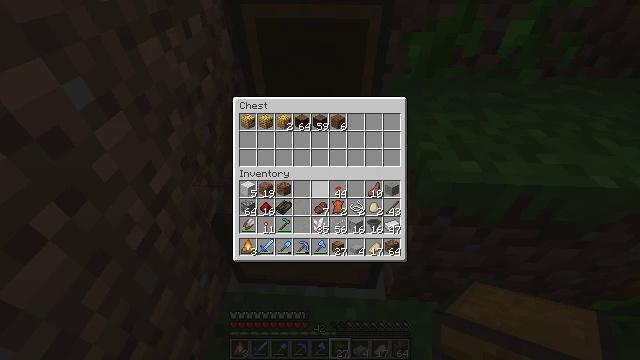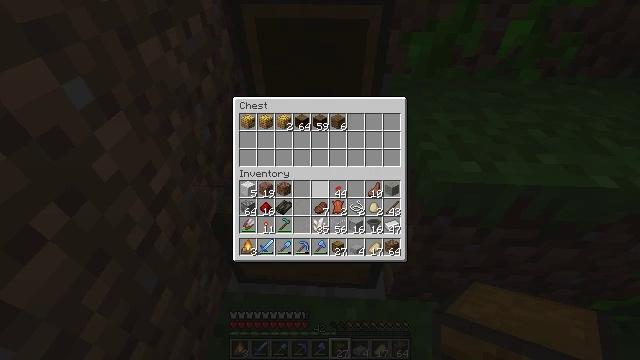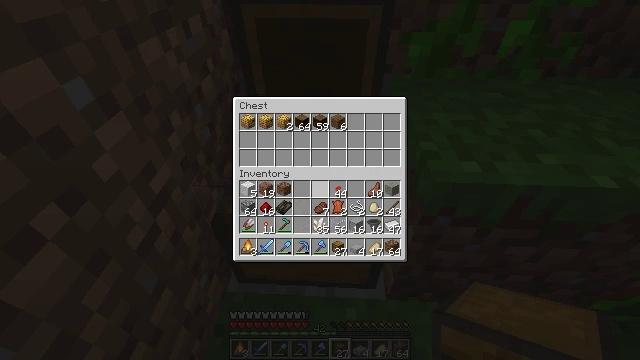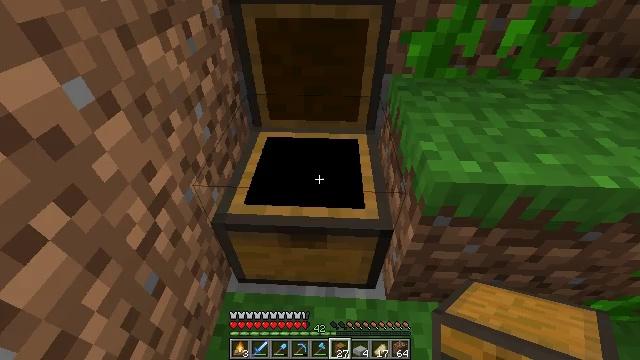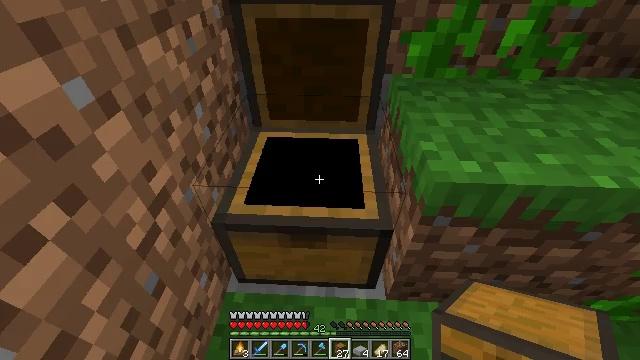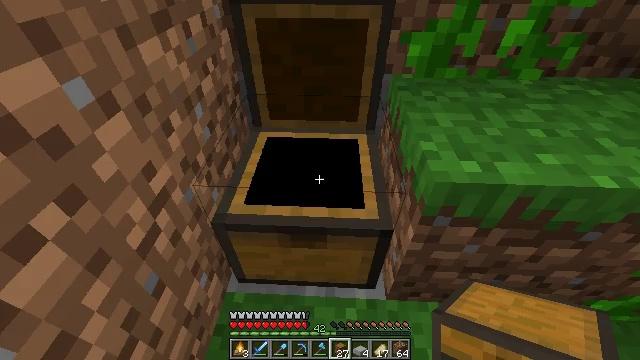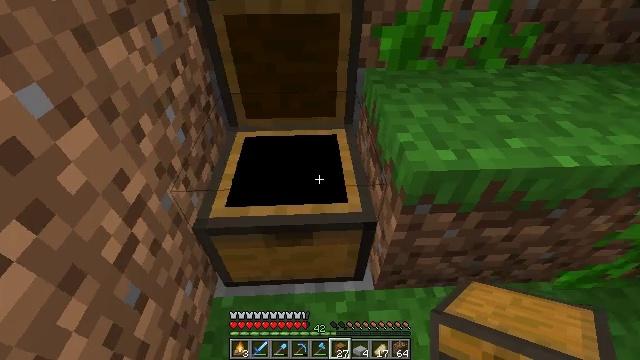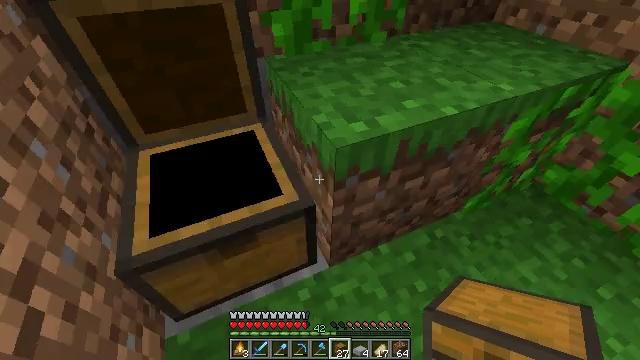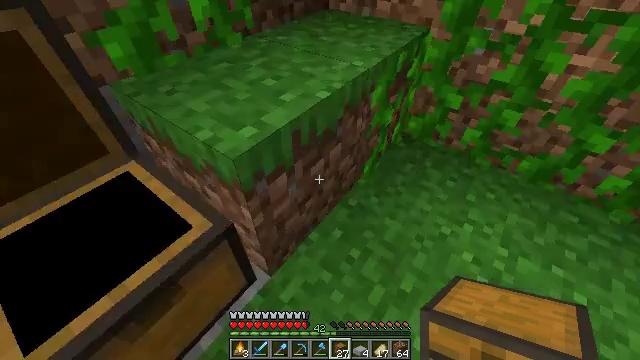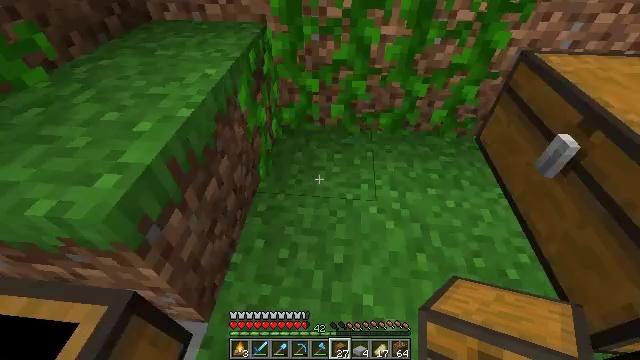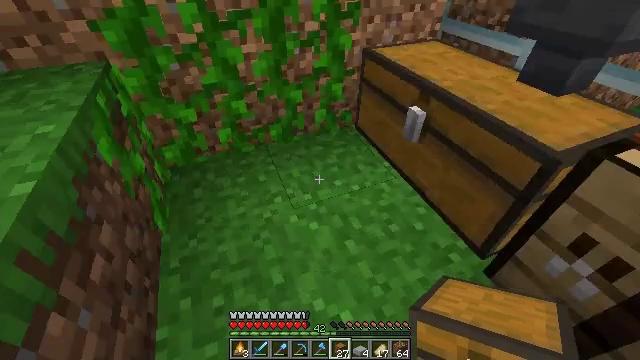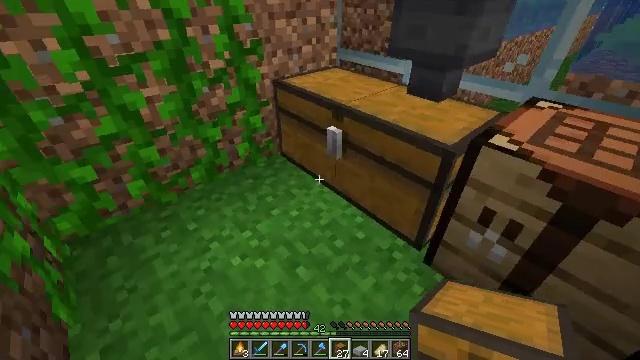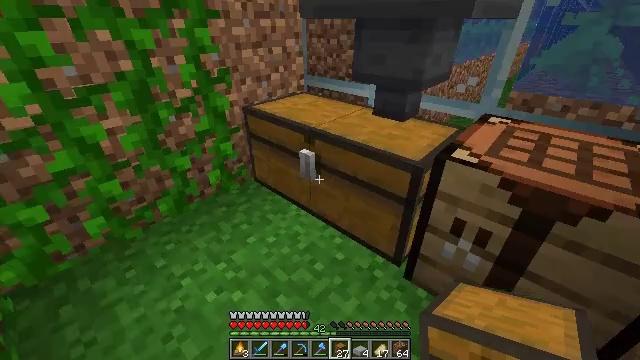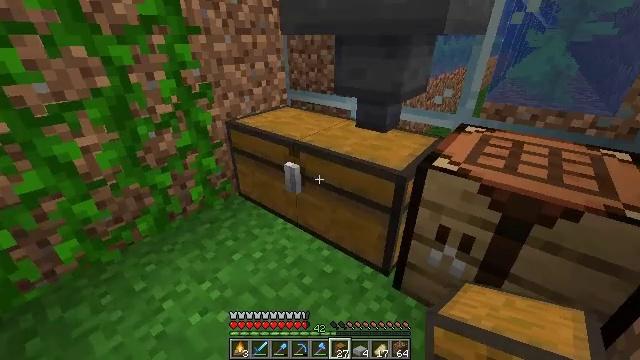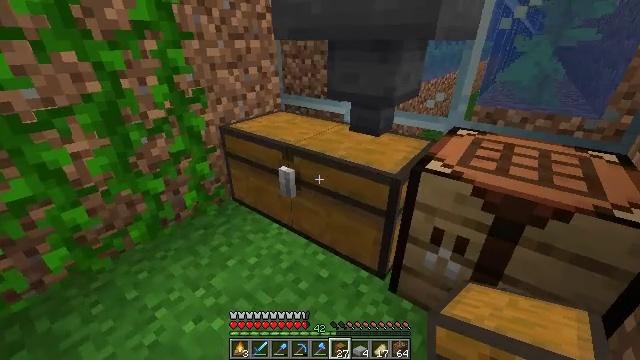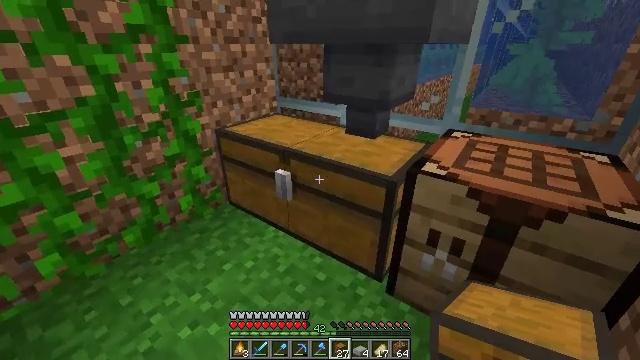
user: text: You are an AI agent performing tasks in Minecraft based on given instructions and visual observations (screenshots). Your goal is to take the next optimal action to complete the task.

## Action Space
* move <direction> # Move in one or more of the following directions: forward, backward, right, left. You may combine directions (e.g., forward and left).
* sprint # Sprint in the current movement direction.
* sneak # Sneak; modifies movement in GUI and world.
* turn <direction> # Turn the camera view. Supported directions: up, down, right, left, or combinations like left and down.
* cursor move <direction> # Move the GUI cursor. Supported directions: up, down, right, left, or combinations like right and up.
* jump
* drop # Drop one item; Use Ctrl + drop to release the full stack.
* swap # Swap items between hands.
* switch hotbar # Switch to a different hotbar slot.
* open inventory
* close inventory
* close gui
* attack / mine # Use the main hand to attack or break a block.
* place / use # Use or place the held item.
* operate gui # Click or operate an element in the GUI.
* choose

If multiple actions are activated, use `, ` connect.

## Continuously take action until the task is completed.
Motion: motion action
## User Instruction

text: Open the crafting table and craft a dried kelp block with kelp.
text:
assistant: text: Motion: no_op
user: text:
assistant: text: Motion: no_op
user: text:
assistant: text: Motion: no_op
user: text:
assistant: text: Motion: no_op
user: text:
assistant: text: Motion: close gui
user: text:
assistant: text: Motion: no_op
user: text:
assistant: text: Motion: turn right
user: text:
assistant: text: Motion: turn right and down
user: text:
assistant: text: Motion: turn right
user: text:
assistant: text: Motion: turn right
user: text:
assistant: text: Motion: turn right and up
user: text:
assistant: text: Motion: turn right and up
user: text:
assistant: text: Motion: turn right and up
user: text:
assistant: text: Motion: turn right and up
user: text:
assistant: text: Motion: turn right
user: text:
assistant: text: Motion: no_op
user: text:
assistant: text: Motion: turn right
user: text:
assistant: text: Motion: turn right
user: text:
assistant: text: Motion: no_op
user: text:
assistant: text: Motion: use / place
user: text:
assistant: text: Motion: use / place
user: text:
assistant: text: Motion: use / place
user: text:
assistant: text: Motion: use / place
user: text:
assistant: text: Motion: no_op
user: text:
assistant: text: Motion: open gui
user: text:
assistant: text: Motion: no_op
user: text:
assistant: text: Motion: no_op
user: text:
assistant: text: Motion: no_op
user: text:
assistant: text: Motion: no_op
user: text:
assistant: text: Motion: cursor move right